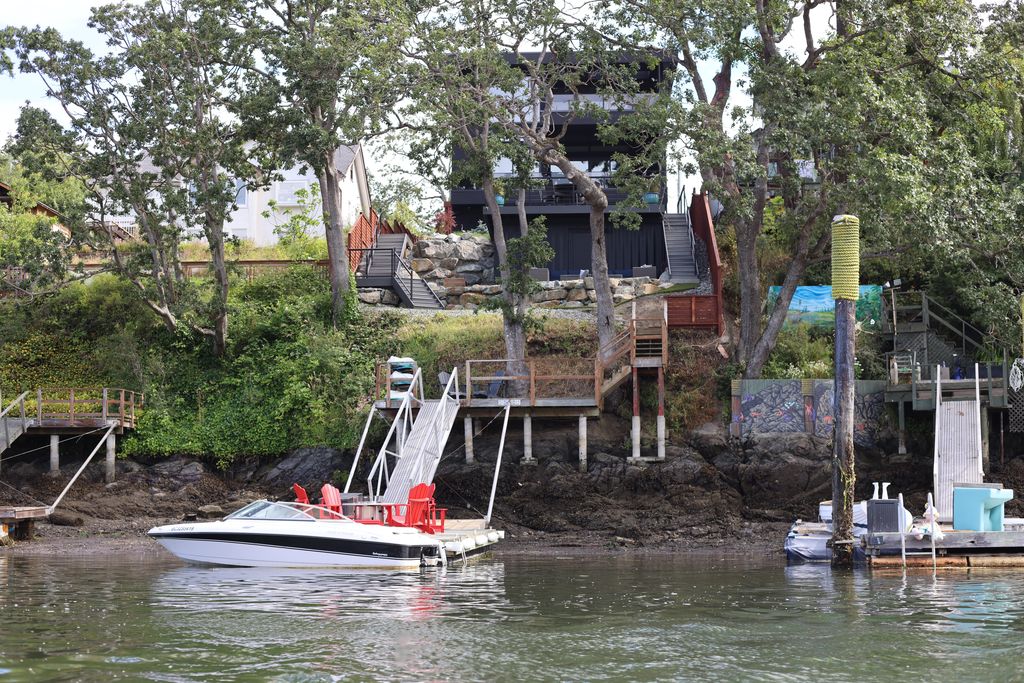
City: victoria